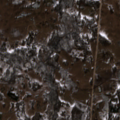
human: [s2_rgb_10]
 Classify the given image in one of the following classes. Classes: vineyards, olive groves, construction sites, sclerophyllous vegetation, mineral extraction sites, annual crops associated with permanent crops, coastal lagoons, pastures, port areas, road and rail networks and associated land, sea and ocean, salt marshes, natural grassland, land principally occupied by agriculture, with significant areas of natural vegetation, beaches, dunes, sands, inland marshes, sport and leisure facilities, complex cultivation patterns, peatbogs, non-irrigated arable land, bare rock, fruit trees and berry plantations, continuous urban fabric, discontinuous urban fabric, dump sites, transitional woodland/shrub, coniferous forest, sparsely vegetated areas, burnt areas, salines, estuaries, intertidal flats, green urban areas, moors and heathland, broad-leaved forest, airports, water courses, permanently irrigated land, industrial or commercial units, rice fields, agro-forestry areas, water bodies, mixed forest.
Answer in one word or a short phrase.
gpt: non-irrigated arable land, complex cultivation patterns, land principally occupied by agriculture, with significant areas of natural vegetation